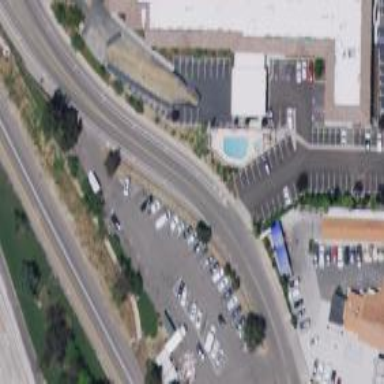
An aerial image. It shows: Parking lot with asphalt surface designed for park and ride facility.